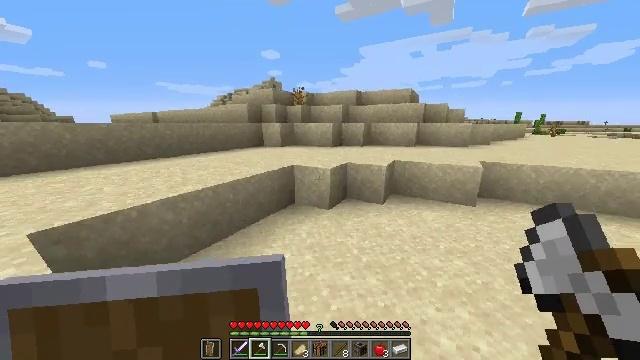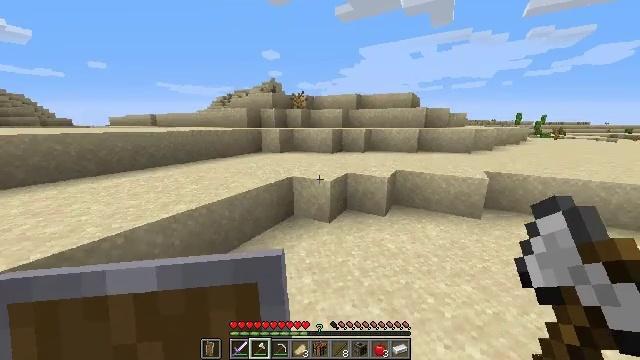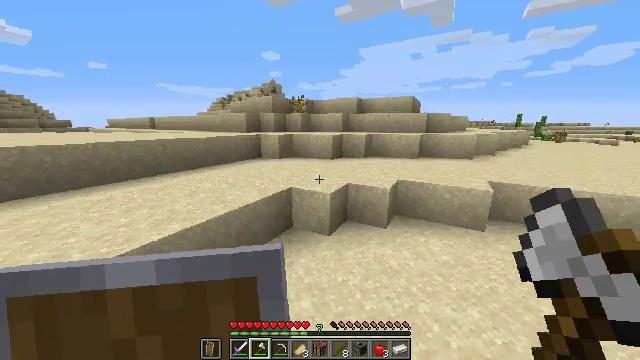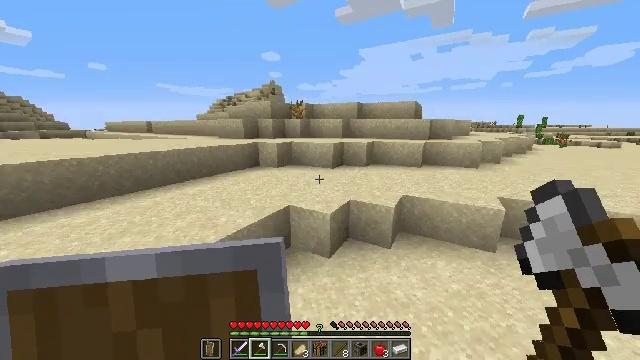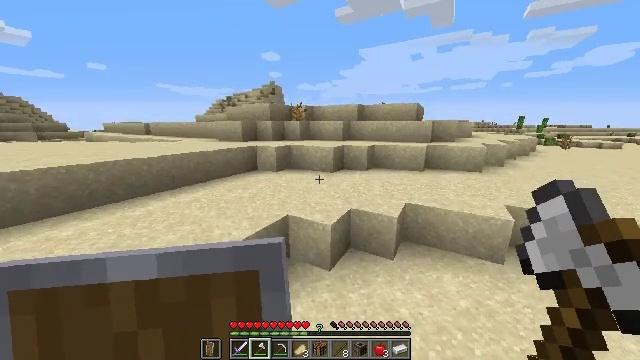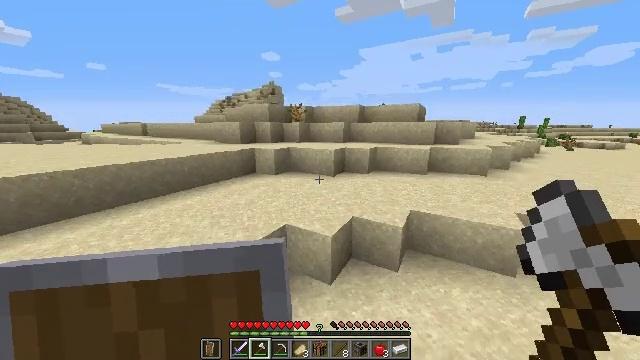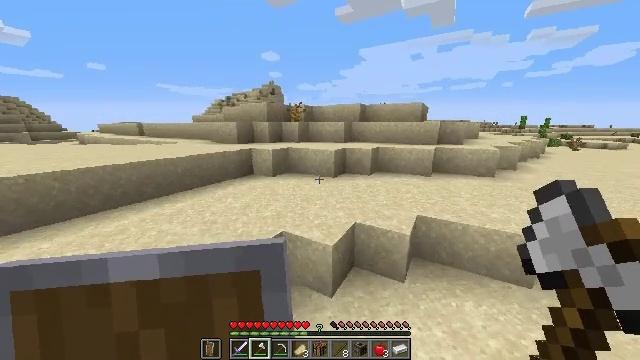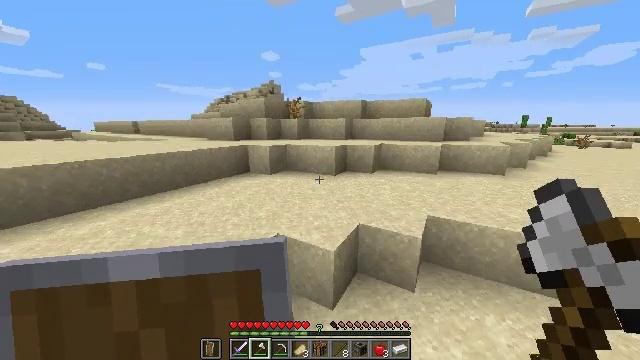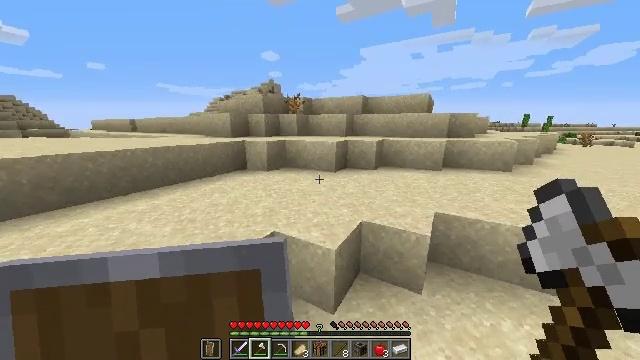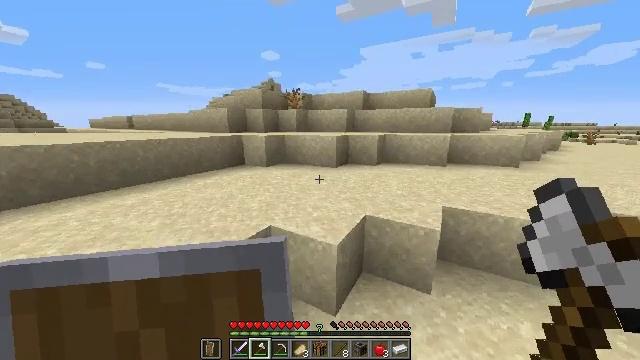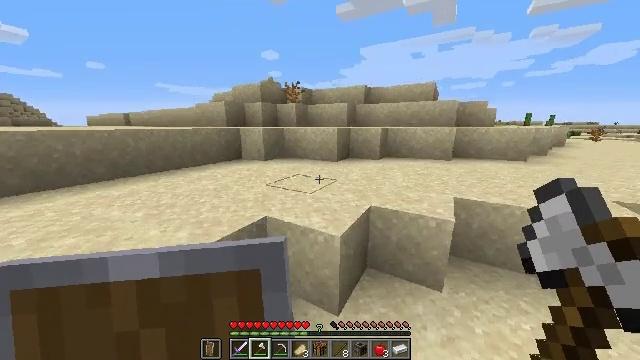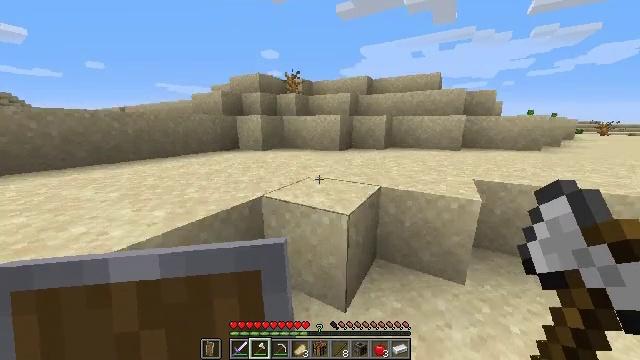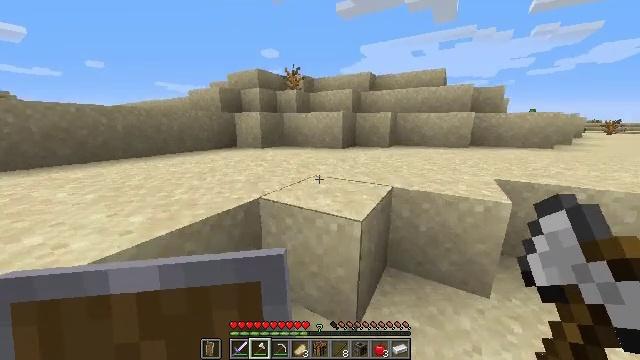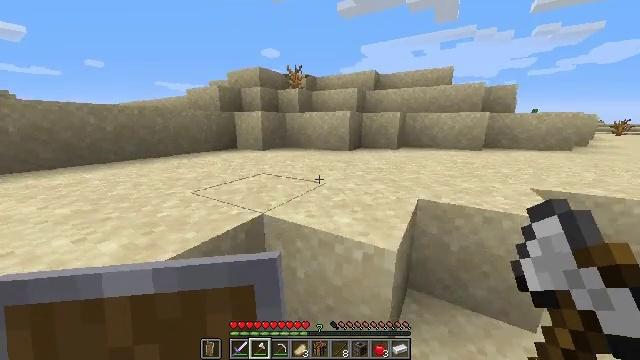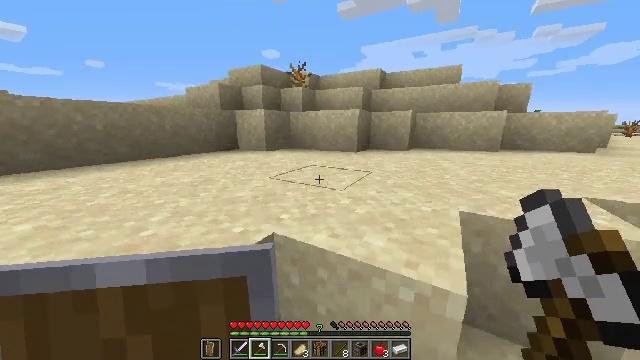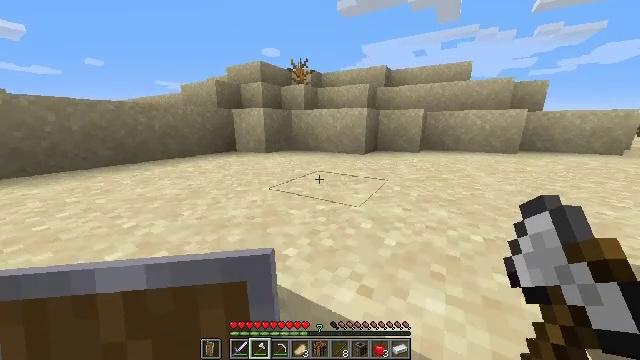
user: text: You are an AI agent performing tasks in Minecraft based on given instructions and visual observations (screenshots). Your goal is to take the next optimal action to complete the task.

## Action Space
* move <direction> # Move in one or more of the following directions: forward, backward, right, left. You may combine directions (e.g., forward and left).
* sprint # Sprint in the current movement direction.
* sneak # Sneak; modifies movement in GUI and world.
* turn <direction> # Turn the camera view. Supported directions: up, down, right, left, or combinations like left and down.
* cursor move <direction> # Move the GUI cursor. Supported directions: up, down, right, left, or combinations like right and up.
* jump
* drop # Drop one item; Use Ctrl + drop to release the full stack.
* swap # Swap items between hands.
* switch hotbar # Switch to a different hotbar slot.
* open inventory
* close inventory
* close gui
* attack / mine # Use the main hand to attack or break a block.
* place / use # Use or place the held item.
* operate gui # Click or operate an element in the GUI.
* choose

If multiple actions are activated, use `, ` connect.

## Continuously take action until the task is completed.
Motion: motion action
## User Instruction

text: Cut down the sugar cane stalks.
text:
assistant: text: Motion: move forward, sprint, jump
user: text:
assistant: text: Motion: move forward, sprint, jump
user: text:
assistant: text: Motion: move forward, sprint, jump
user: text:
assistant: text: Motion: move forward, sprint, jump
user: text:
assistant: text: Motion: move forward, sprint, jump
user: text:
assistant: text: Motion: move forward, sprint
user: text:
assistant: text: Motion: move forward, sprint
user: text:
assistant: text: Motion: move forward, sprint
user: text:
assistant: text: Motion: move forward and move left, sprint
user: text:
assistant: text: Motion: move forward and move left, sprint
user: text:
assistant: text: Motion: move forward and move left, sprint
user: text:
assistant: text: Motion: move forward and move left, sprint
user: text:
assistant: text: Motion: move forward and move left, sprint
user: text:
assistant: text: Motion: move forward, sprint
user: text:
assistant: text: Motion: move forward, sprint
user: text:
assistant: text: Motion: move forward, sprint
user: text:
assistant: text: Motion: move forward, sprint
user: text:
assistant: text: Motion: move forward, sprint
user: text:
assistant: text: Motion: move forward, sprint
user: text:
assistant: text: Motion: move forward, sprint, jump
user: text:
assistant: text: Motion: move forward, sprint, jump
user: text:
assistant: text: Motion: move forward, sprint, jump
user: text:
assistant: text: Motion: move forward, sprint, jump
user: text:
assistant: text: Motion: move forward, sprint, jump
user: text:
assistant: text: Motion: move forward, sprint, jump
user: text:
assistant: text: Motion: move forward, sprint, jump
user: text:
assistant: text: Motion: move forward, sprint
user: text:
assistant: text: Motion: move forward, sprint
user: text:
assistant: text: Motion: move forward, sprint
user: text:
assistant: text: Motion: move forward, sprint